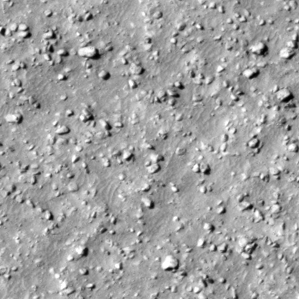
Label: non_frost